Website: bh-photo
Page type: billing-address
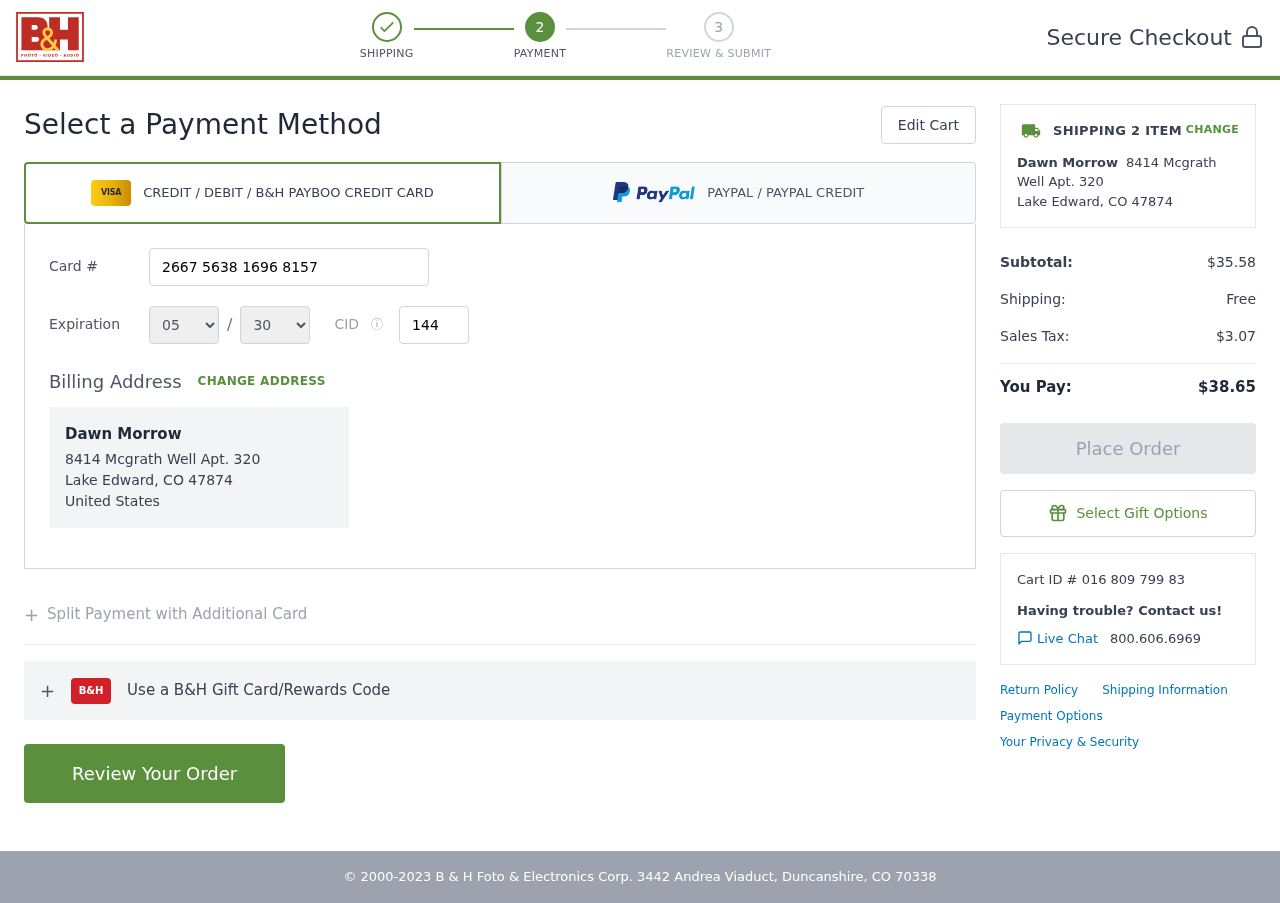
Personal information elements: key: PII_CARD_CVV
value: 144
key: PII_CARD_EXPIRY_MONTH
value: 05
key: PII_CARD_EXPIRY_YEAR
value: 30
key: PII_CARD_NUMBER
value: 2667 5638 1696 8157
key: PII_CITY_STATE_ZIP
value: Lake Edward, CO 47874
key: PII_COUNTRY
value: United States
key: PII_FULLNAME
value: Dawn Morrow
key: PII_STREET
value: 8414 Mcgrath Well Apt. 320
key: PII_FULLNAME2
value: Dawn Morrow
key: PII_CITY
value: Lake Edward
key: PII_STATE_ABBR
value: CO
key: PII_POSTCODE
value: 47874
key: PII_POSTCODE_FULL
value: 47874
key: PII_CITY_STATE
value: Lake Edward, CO
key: PII_POSTCODE_NUMERIC
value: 47874
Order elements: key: ORDER_NUM_ITEMS
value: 2
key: ORDER_SUBTOTAL
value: $35.58
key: ORDER_SHIPPING_COST
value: Free
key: ORDER_TAX
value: $3.07
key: ORDER_TOTAL
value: $38.65
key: ORDER_ID
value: Cart ID # 016 809 799 83